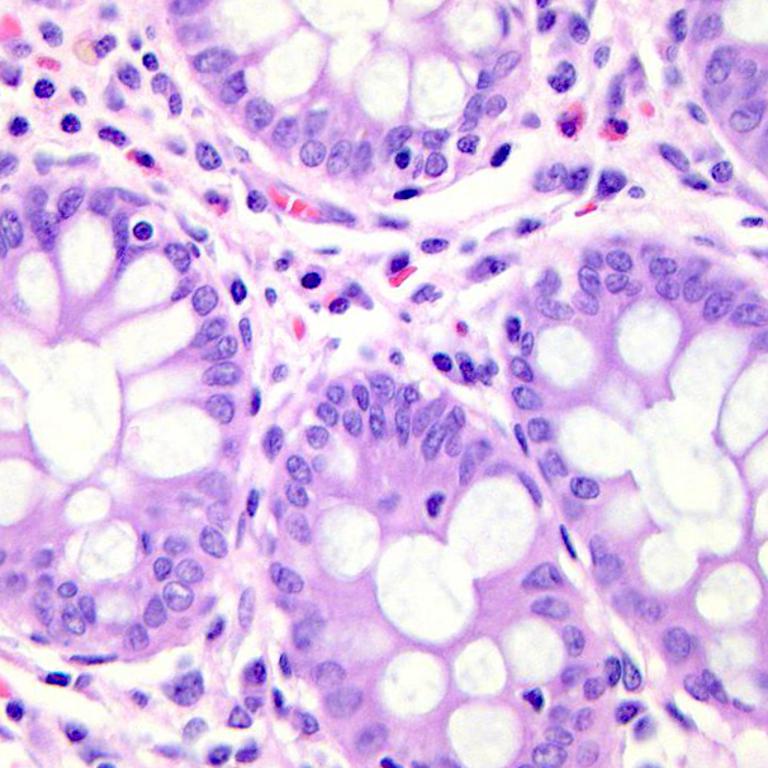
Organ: colon
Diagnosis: benign